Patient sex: F
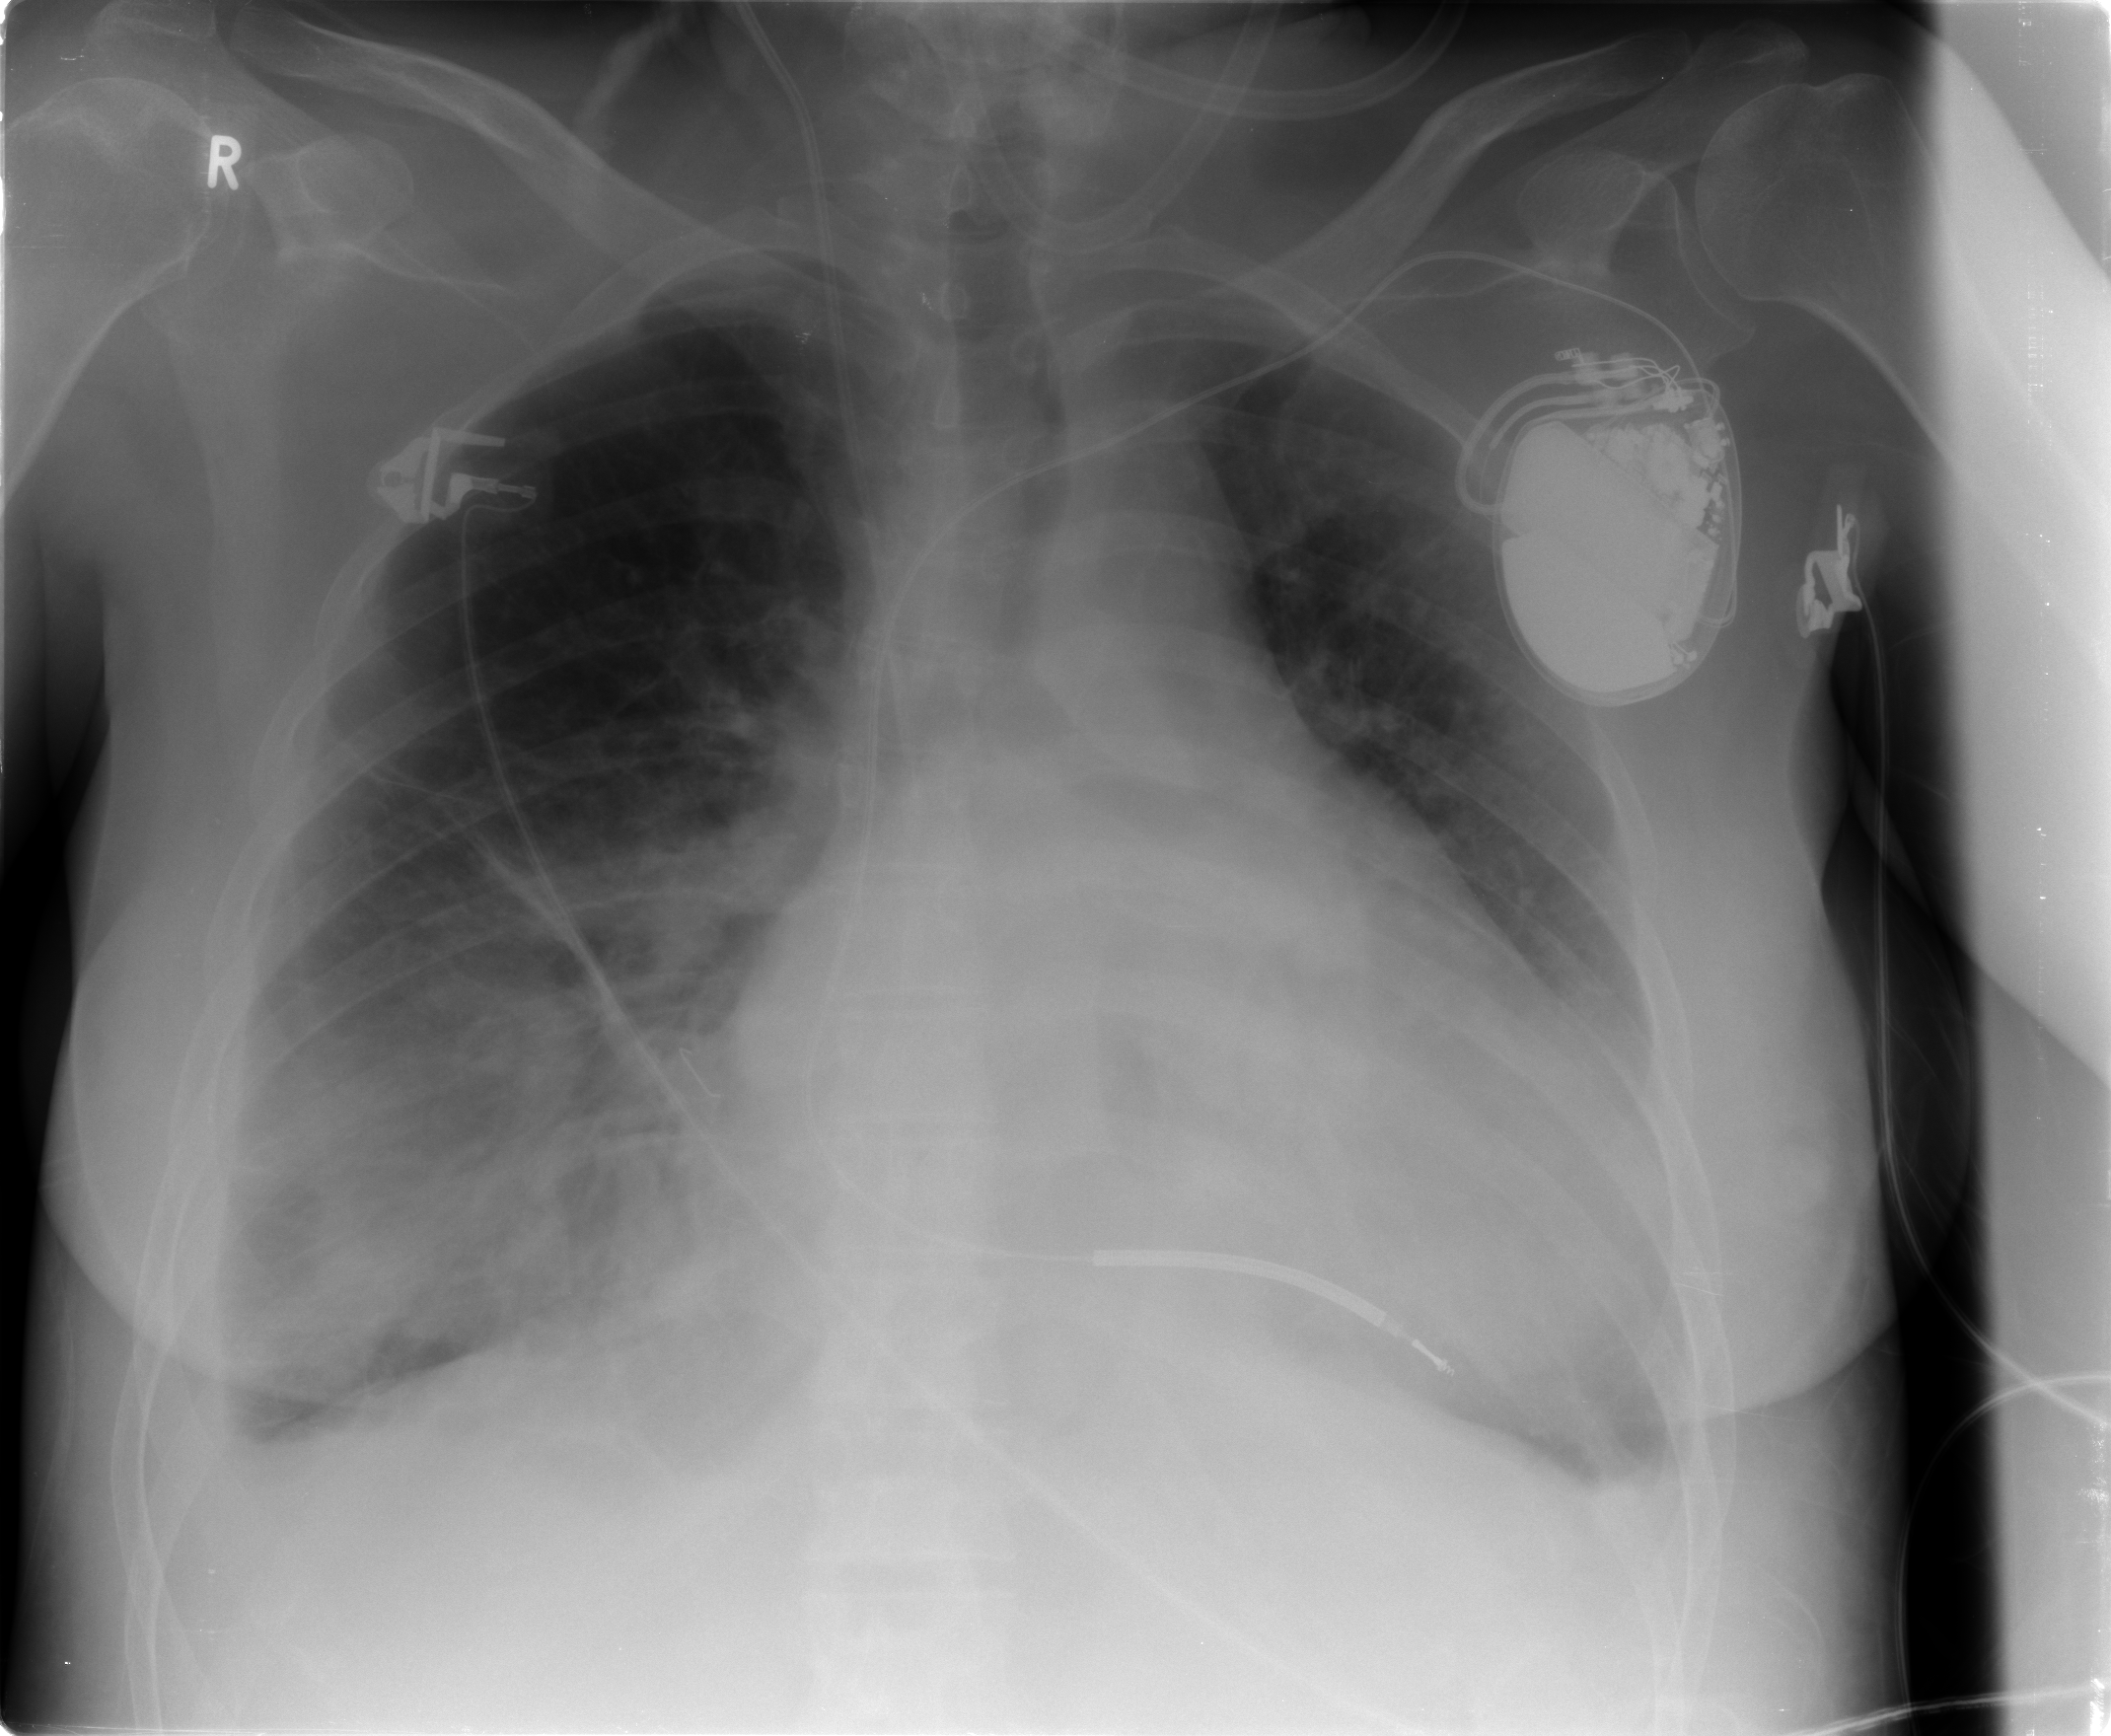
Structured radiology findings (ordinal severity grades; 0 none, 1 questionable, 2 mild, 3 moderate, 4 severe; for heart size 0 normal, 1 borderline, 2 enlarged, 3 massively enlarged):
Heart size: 3
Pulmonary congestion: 2
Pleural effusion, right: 2
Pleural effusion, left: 2
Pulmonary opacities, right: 2
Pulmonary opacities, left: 0
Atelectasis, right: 2
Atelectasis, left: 2